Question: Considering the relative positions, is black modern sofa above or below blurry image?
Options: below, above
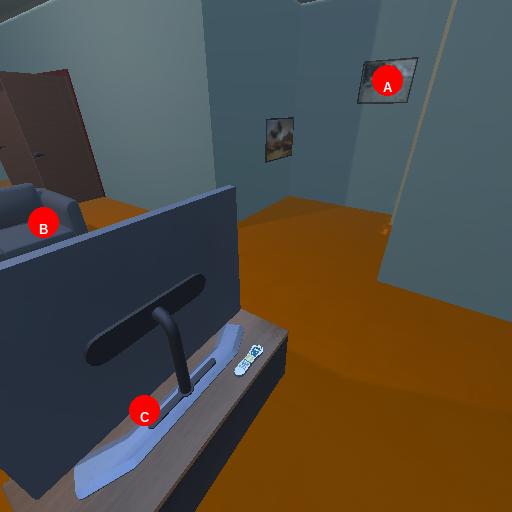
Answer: below